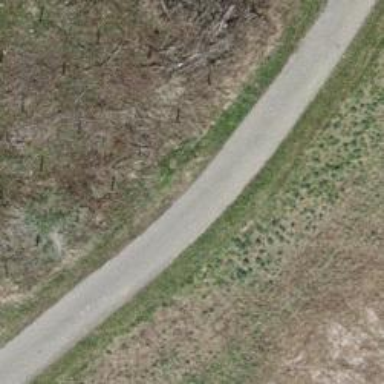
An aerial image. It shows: Well-maintained track road with grade 1 tracktype.